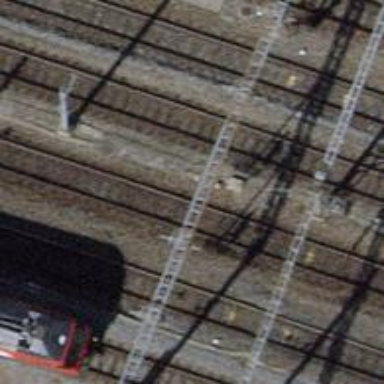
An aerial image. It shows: Railway signal.